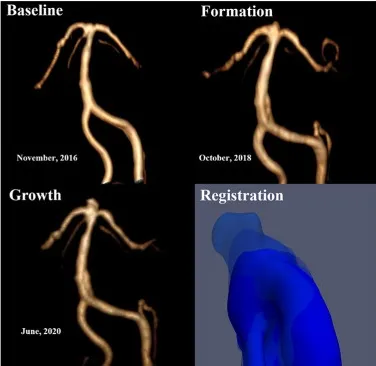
(B) Patient 2 is a 47-year-old female. No significant abnormalities were observed by the baseline MRA. A newly formed basilar tip aneurysm and aneurysmal enlargement were observed in the subsequent MRA examinations at follow-up (from 2.1 to 3.8 mm in diameter). Registration of 3D surfaces with different degrees of transparency showed changes on continuous follow-up angiography.
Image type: radiology (mri)